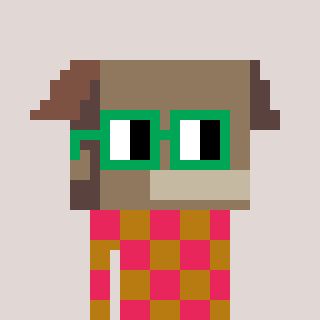
a pixel art character with square green glasses, a box-shaped head and a gold-colored body on a warm background